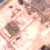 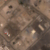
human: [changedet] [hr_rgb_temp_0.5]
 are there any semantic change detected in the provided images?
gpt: Everything remains the same.